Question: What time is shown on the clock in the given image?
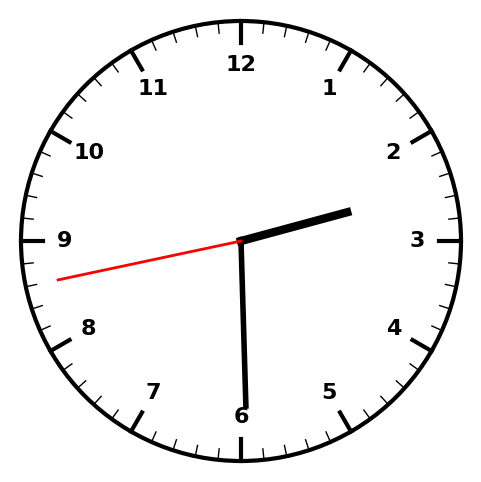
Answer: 02:29:43